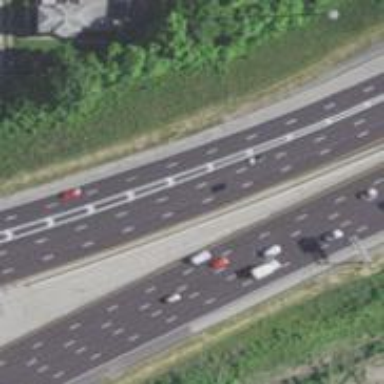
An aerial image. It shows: Motorway junction.